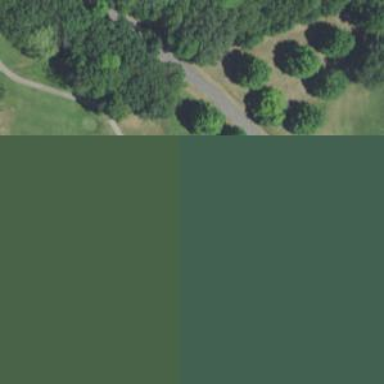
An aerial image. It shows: Path used for both walking and golf.